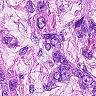
Metastatic tissue present: yes